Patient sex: M
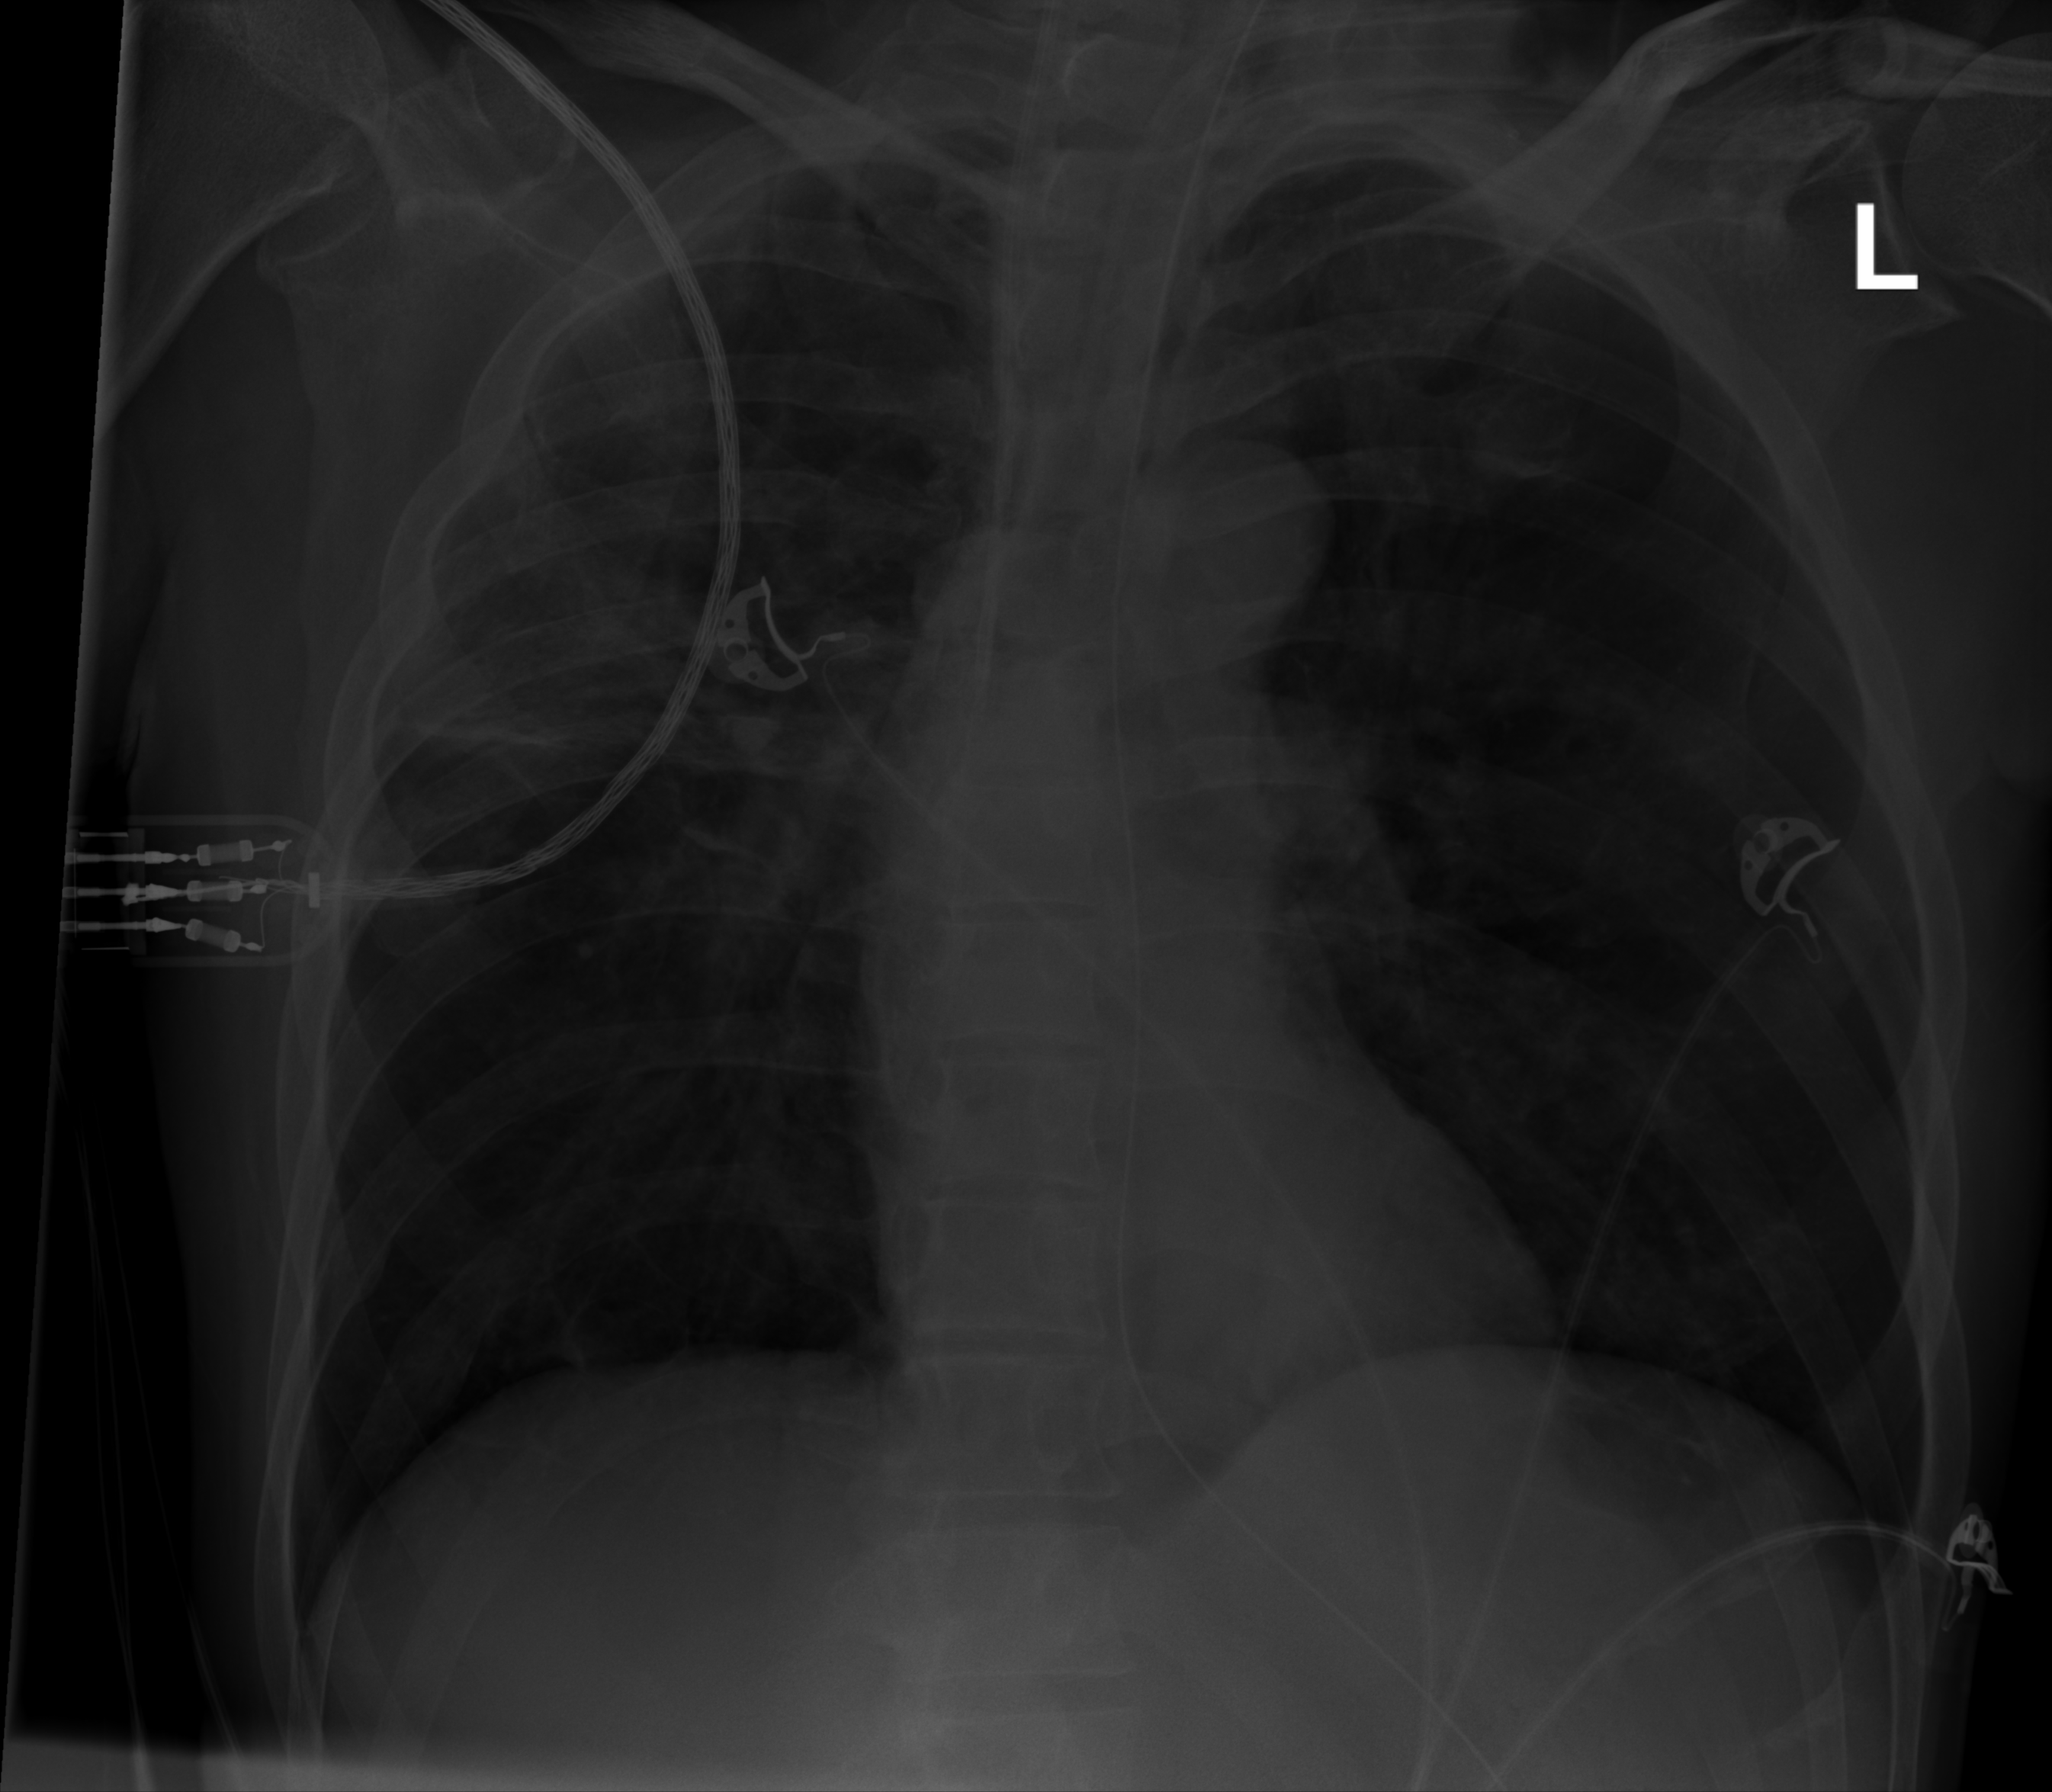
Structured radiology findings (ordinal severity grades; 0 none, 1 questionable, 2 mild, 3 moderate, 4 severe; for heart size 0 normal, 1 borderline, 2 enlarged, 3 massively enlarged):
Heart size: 0
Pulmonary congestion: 0
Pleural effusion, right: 0
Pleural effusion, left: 0
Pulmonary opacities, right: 0
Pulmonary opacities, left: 0
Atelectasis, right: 2
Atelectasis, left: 0